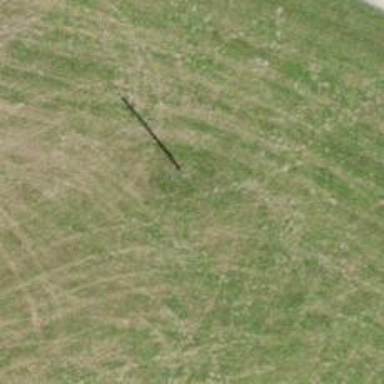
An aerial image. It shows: Minor power line.